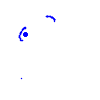
Particle: electron